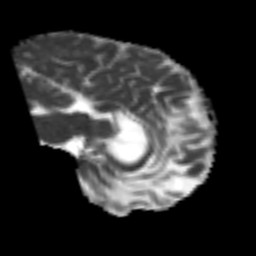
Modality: MD
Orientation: sagittal
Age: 50
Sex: male
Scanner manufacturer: siemens
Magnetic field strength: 3 T
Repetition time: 4.987 s
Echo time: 0.0792 s